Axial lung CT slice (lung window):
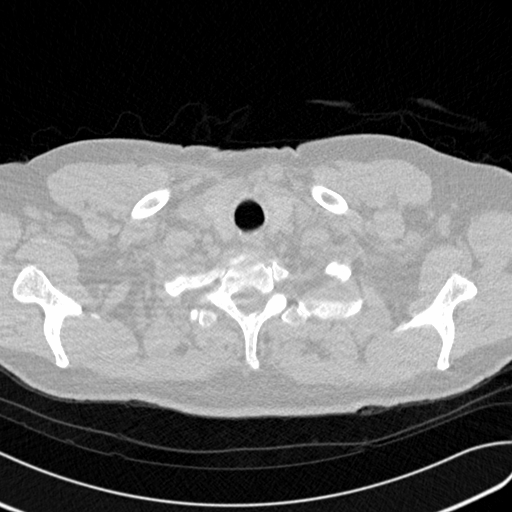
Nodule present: no